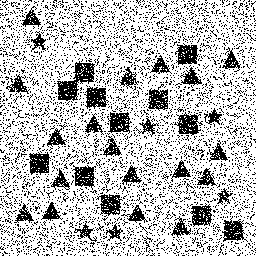
Squares: 12
Triangles: 18
Stars: 6
Total shapes: 36